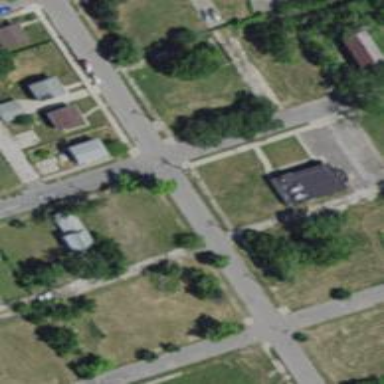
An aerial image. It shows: Alley classified as service road.